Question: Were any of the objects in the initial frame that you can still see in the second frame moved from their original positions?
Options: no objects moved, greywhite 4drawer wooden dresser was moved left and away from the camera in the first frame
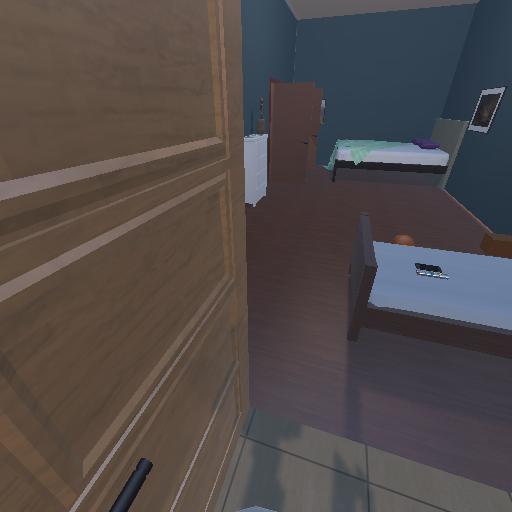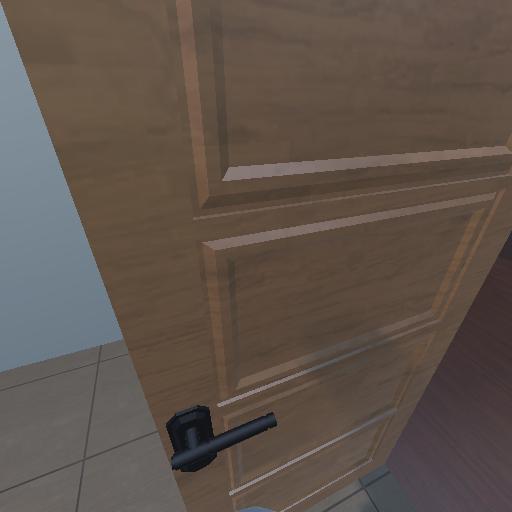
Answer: no objects moved